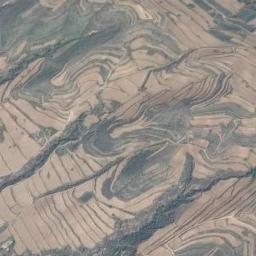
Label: terrace